四年级 · 立体几何学
由 5 个小立方体搭成的立体图形, 从正面看到的图形是

![](本地图片2729jpg。

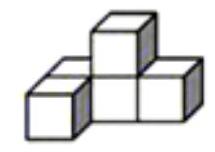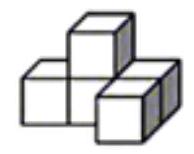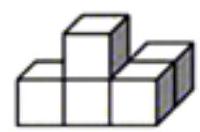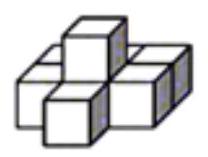
A.

$\mathrm{B}$.

C.

D.

答案: C